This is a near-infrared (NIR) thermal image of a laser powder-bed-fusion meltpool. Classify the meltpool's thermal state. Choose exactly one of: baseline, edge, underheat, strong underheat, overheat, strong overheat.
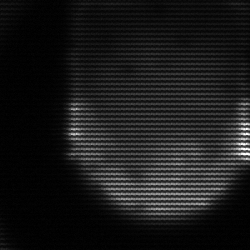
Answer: edge